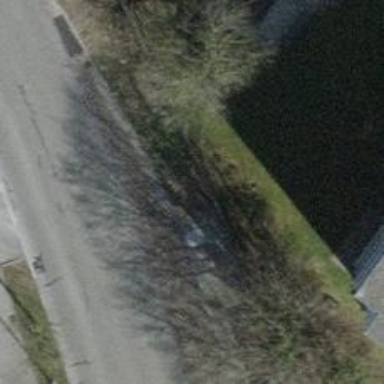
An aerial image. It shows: Asphalt sidewalk along the footway.